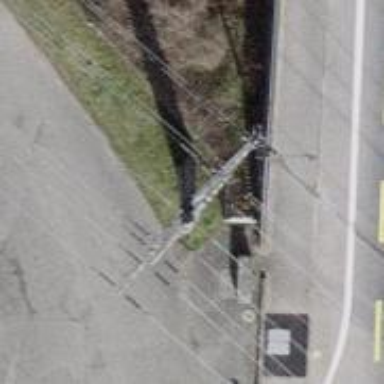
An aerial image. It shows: Concrete power pole.